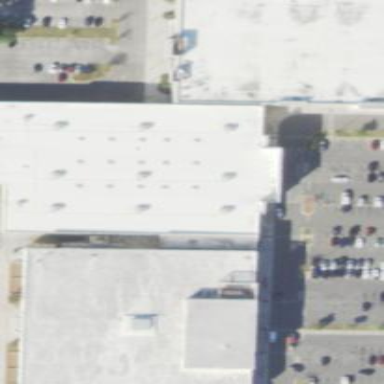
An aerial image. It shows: Building.